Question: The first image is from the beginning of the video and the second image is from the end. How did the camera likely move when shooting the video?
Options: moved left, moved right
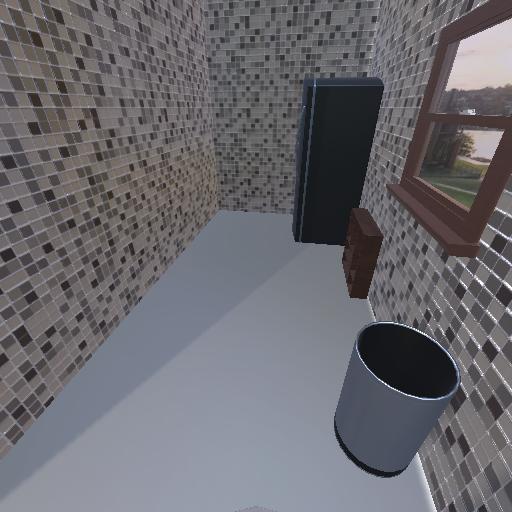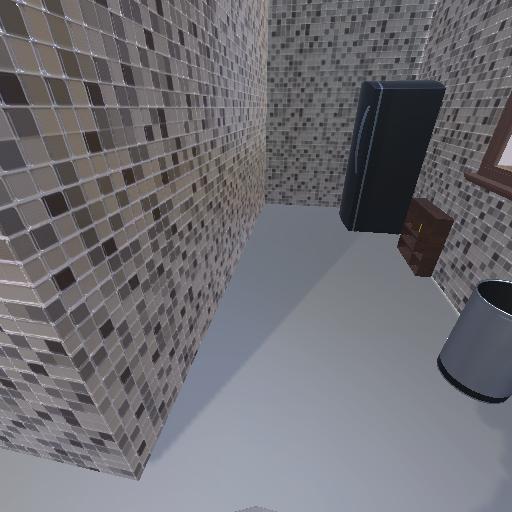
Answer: moved left